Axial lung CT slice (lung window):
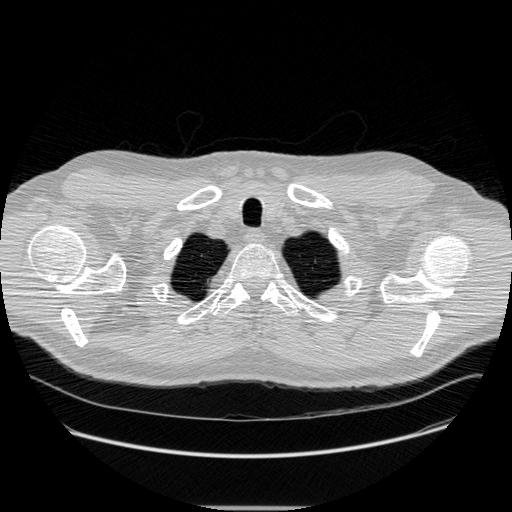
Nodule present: no